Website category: auto
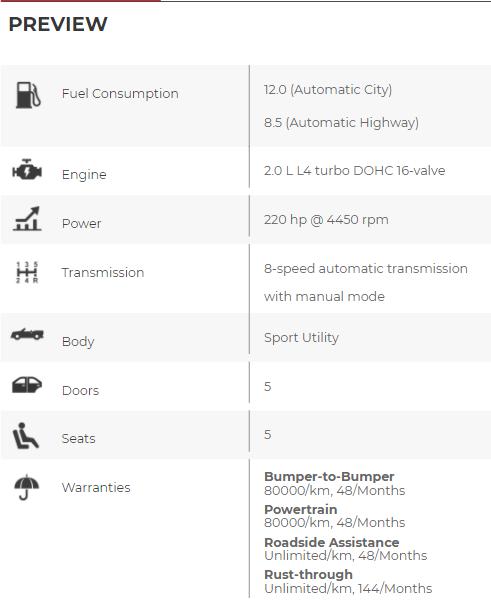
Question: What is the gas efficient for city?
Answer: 12.0 (Automatic City)

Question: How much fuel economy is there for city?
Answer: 12.0 (Automatic City)

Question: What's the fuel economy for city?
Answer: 12.0 (Automatic City)

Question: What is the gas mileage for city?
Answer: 12.0 (Automatic City)

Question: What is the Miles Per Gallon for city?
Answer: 12.0 (Automatic City)

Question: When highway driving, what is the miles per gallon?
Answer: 8.5 (Automatic Highway)

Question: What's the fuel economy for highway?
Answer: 8.5 (Automatic Highway)

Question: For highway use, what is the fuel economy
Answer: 8.5 (Automatic Highway)

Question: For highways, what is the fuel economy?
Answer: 8.5 (Automatic Highway)

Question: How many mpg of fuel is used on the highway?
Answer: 8.5 (Automatic Highway)

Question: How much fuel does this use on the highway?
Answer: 8.5 (Automatic Highway)

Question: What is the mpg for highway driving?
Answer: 8.5 (Automatic Highway)

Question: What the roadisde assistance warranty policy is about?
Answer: Unlimited/km, 48/Months

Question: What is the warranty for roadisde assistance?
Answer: Unlimited/km, 48/Months

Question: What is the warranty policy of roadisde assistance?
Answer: Unlimited/km, 48/Months

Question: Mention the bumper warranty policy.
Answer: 80000/km, 48/Months

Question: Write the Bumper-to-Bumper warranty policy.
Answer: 80000/km, 48/Months

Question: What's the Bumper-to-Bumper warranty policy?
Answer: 80000/km, 48/Months

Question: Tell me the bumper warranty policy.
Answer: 80000/km, 48/Months

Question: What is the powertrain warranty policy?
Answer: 80000/km, 48/Months

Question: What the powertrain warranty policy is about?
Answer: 80000/km, 48/Months

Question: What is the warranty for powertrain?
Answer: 80000/km, 48/Months